Question: Count the number of objects in the diagram.
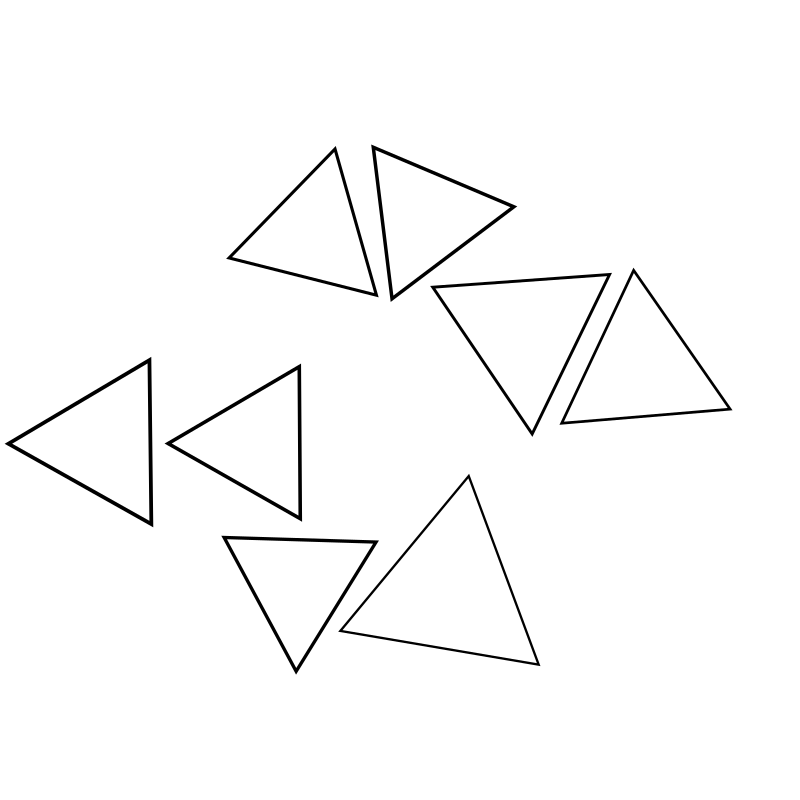
Answer: 8